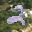
Label: 2